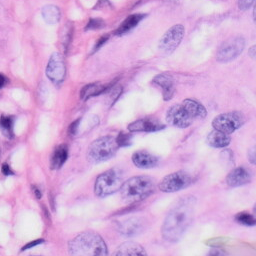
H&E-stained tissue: Skin